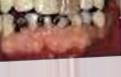
Condition: Caries